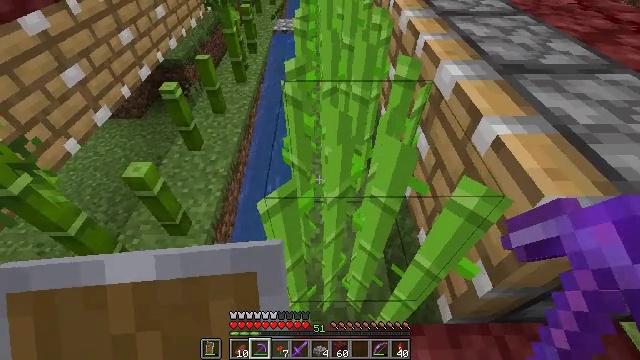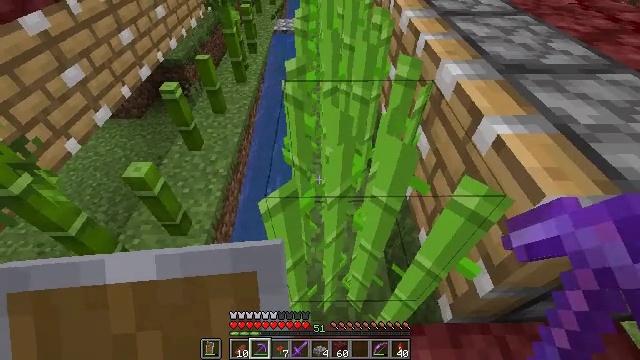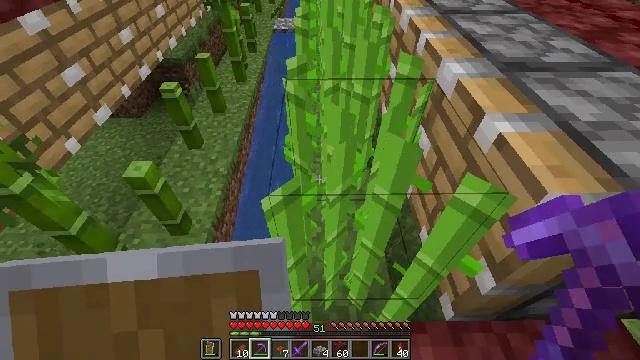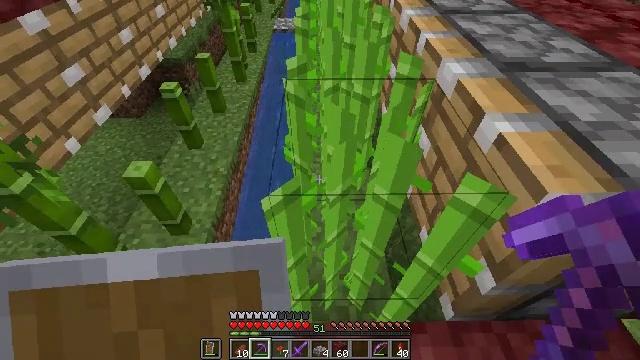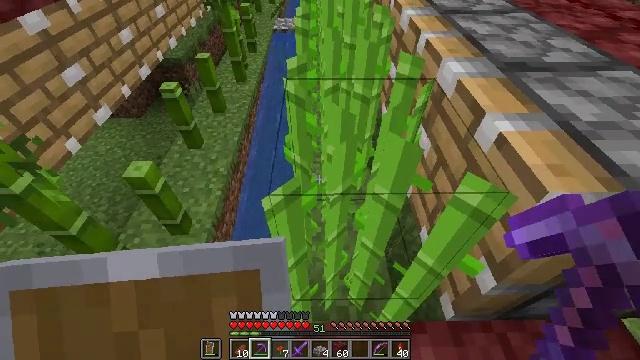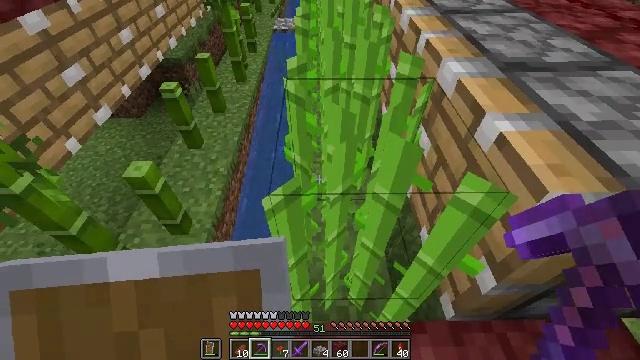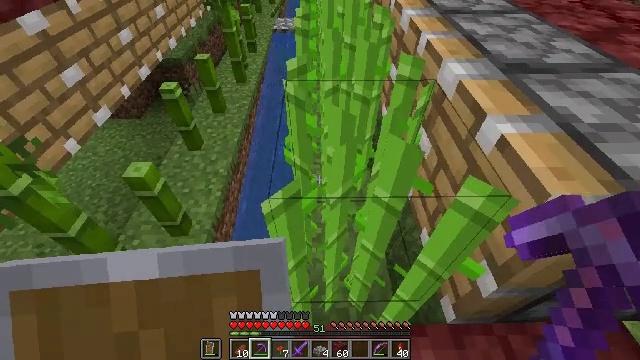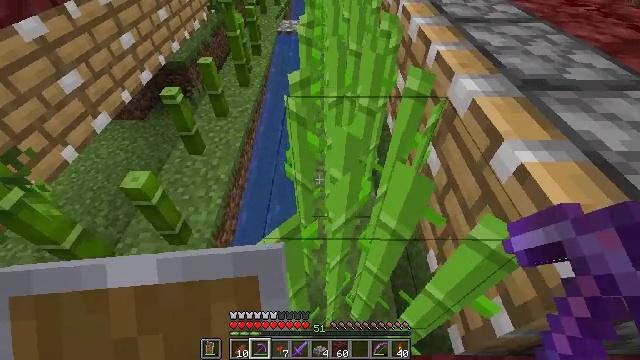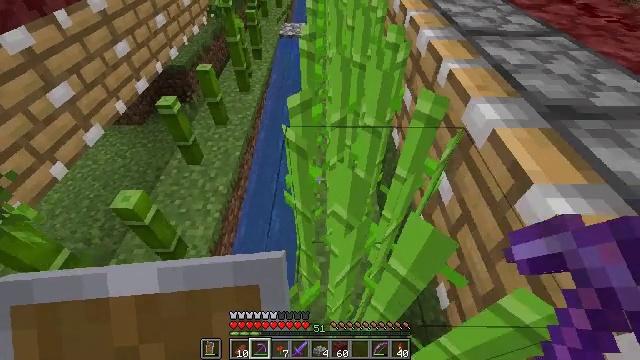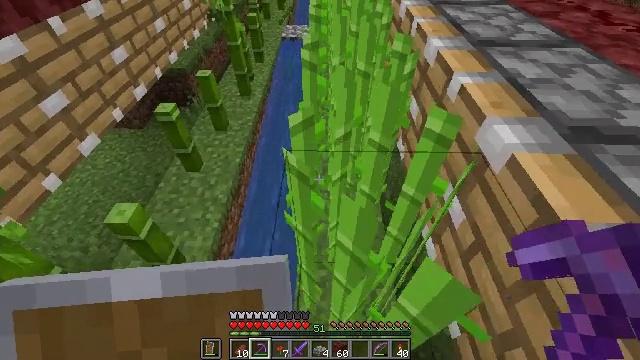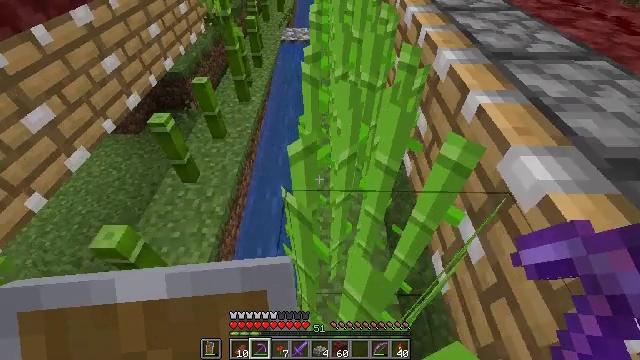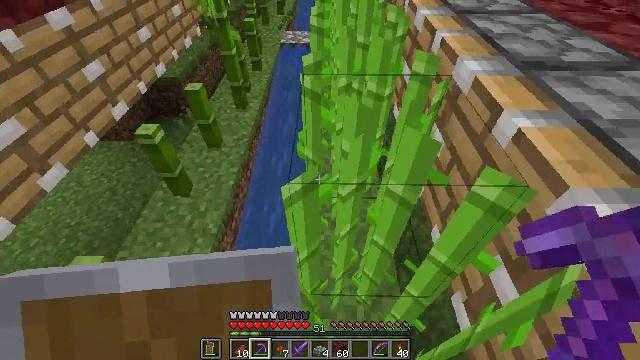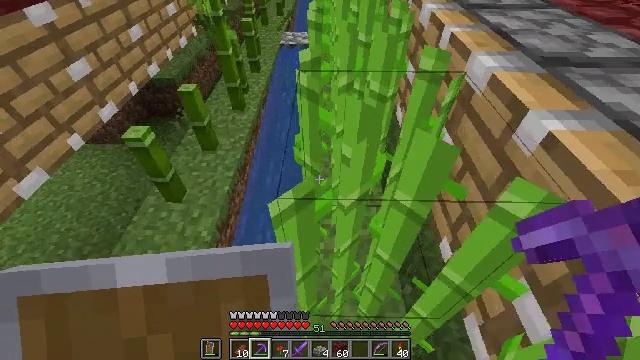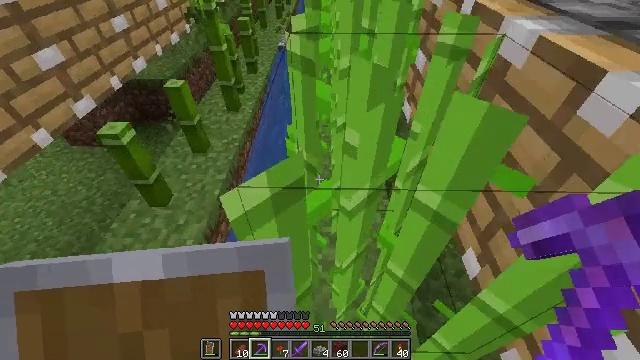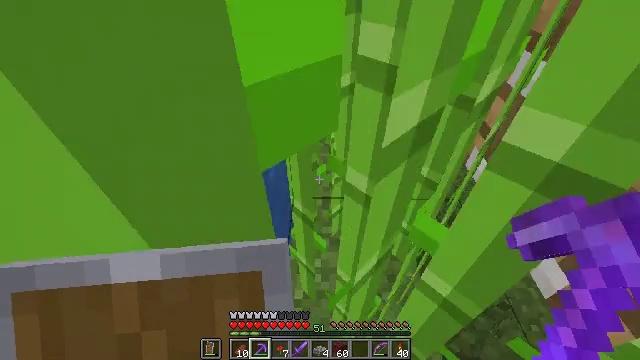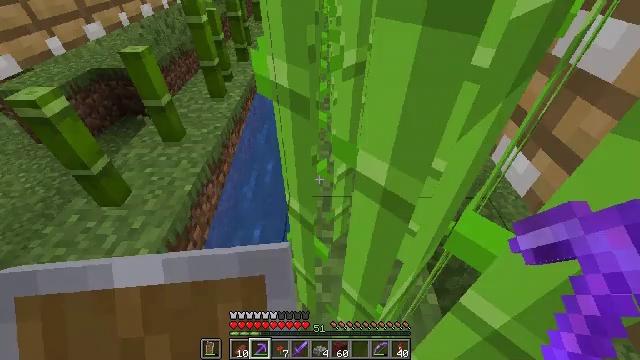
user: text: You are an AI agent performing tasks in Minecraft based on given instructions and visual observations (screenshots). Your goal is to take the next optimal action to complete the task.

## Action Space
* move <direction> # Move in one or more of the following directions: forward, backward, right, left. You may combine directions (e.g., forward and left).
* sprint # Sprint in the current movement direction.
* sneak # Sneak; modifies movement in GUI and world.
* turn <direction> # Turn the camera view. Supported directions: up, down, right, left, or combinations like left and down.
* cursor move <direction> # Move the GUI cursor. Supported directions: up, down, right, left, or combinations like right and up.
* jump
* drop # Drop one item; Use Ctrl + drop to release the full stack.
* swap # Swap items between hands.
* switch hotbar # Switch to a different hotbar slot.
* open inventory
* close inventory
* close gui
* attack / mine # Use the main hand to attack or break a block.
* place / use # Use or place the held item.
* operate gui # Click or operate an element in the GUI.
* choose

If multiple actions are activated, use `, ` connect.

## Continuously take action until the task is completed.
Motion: motion action
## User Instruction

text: Obtain gold nugget by crafting gold ingot.
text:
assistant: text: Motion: no_op
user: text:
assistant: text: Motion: no_op
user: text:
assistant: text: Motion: no_op
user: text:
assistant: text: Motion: no_op
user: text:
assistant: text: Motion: no_op
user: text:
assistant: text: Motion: move forward
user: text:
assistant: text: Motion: move forward, turn left
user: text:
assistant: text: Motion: move forward
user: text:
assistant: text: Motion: move forward
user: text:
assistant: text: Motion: move forward
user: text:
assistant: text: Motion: move forward
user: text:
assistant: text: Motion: move forward
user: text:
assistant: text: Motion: move forward, turn up
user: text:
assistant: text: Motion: move forward, turn up
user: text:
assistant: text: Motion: move forward
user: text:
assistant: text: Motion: move forward
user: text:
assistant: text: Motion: move forward
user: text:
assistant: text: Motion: move forward
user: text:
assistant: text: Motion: move forward
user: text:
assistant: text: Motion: move forward
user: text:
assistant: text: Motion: move forward
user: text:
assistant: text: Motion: move forward
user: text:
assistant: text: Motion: move forward
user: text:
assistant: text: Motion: move forward
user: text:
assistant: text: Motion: move forward
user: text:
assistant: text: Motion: move forward
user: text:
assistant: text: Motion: move forward
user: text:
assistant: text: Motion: move forward
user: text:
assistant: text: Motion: move forward
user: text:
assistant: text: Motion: move forward